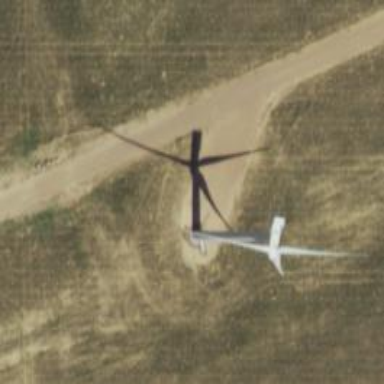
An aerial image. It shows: Wind generator using horizontal axis wind turbines.